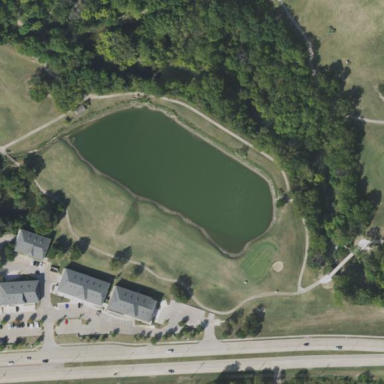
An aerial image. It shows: Water hazard on golf course. The hazard is natural water feature.